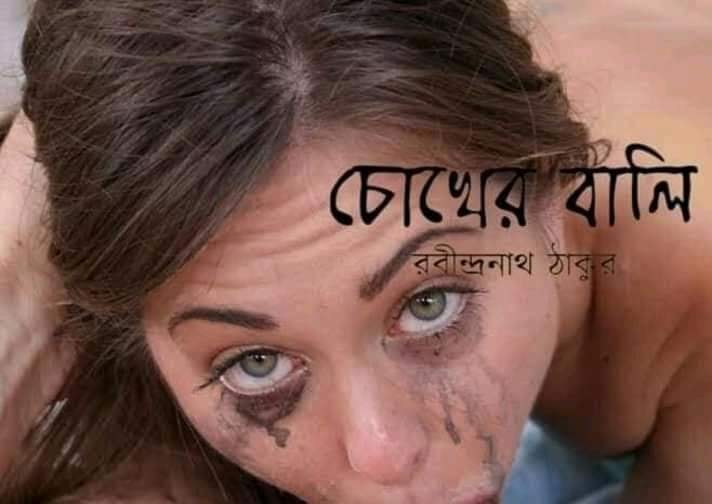
Caption: চোখের বালি     রবীন্দ্রনাথ ঠাকুর
Label: hate